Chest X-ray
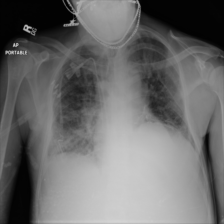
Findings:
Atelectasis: negative
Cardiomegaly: negative
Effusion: positive
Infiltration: negative
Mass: negative
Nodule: negative
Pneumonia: positive
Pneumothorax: negative
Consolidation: negative
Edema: negative
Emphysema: negative
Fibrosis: negative
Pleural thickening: negative
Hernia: negative